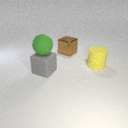
large gray rubber cube to the left of large yellow rubber cylinder